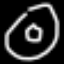
Label: donut